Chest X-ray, AP view. Patient: 50 years old, sex M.
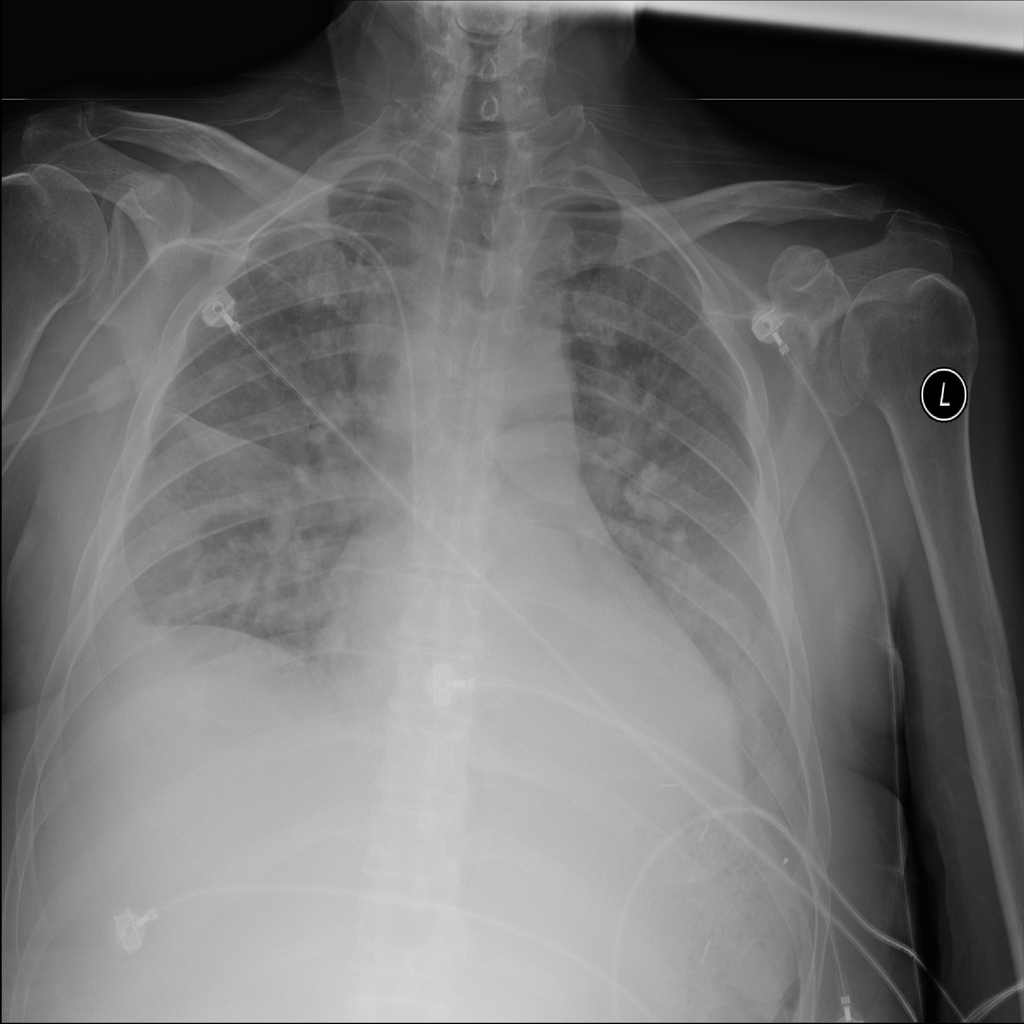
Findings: Consolidation, Effusion